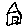
Label: house